Question: This isn't really a programming question, but I think it could nonetheless be a useful piece of information :)
I would want to add a background logo to every page of my word document so that it doesn't take up any space (meaning text and other pictures can overlap it if needed).
How would you do this in MS Word 2010? I can add a single picture behind text etc. but if I had 200 pages how could I do it so that MS Word would automatically add this picture to every page and at the exact same spot?
here is a picture highlighting my question:

Thank you for any help :)
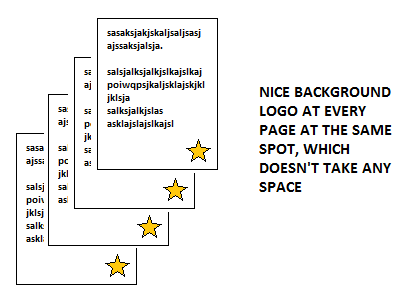
Answer: If you want to add backgroung image to word document, then go for watermark option. which is under design tab.
Hope this will help.